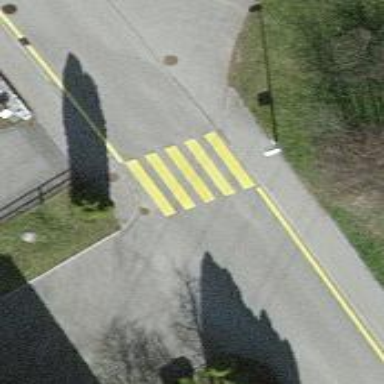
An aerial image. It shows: Uncontrolled zebra crossing on the road.